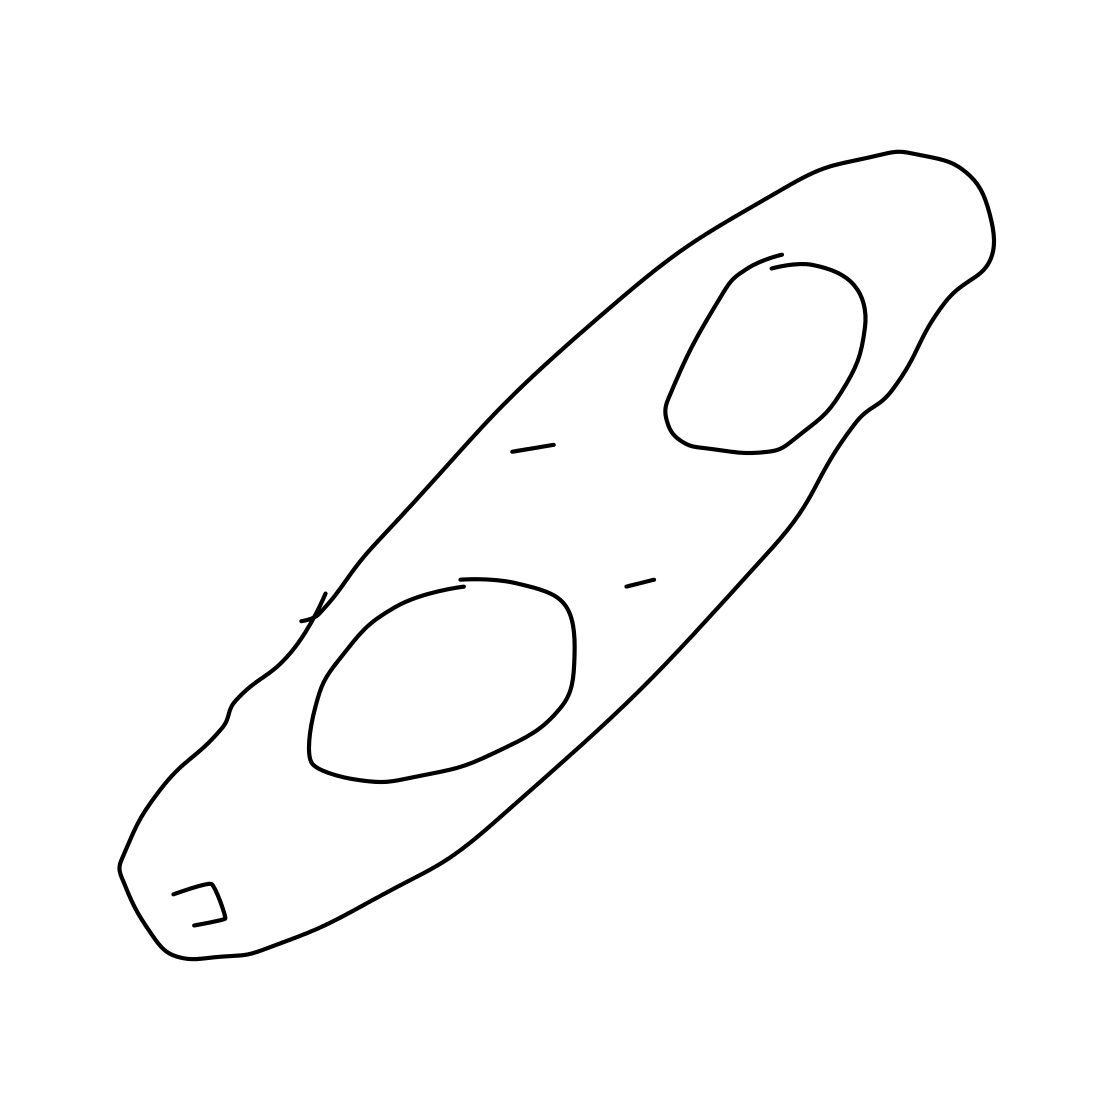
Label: snowboard